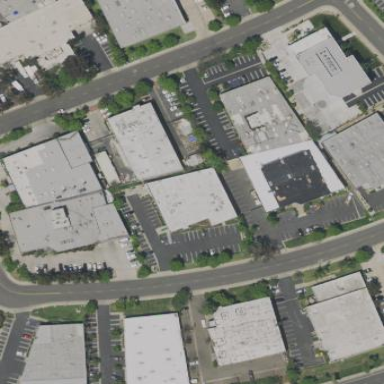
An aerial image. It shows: Commercial area.